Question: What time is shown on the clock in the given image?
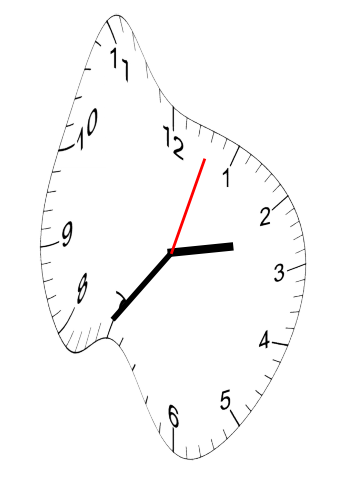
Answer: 02:36:03